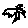
Label: bird